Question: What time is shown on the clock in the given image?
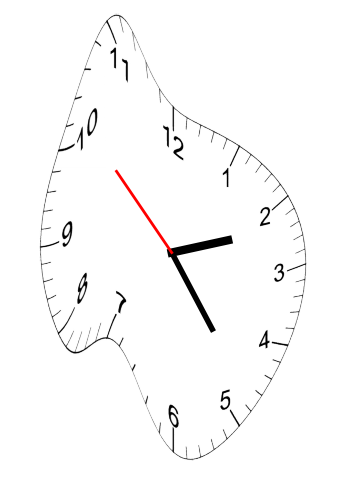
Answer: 02:23:52